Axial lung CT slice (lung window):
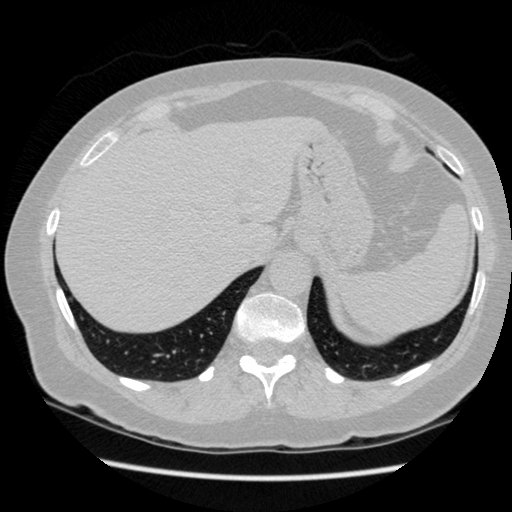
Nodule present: no